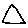
Label: triangle